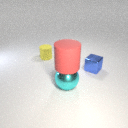
large red rubber cylinder above large cyan metal sphere